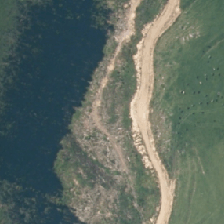
Land cover: harvested_forest